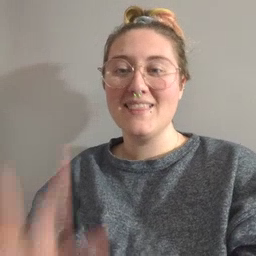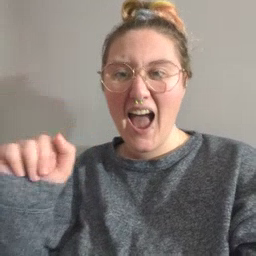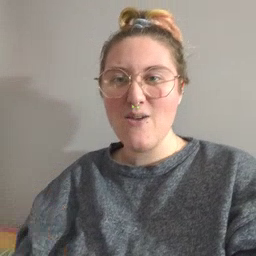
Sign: loud